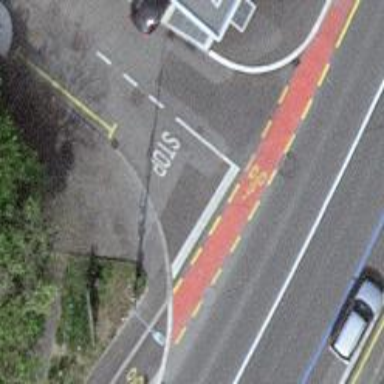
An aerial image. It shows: Unmarked crossing on the road.